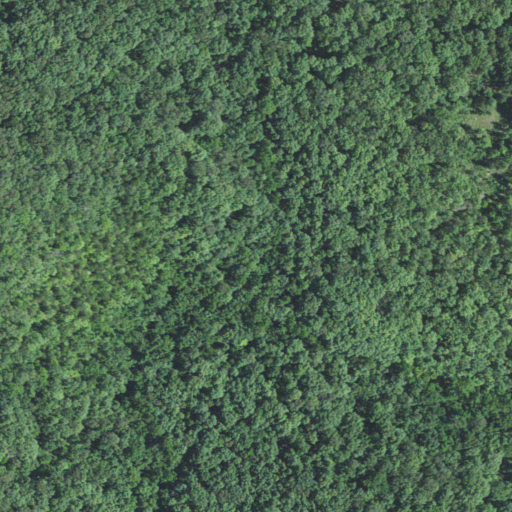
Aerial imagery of valley in Missouri named Devils Well Hollow containing only deciduous forest